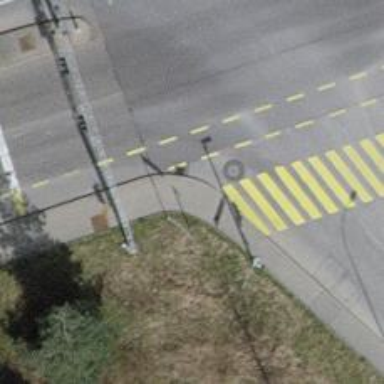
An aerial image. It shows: Asphalt sidewalk along the footway.